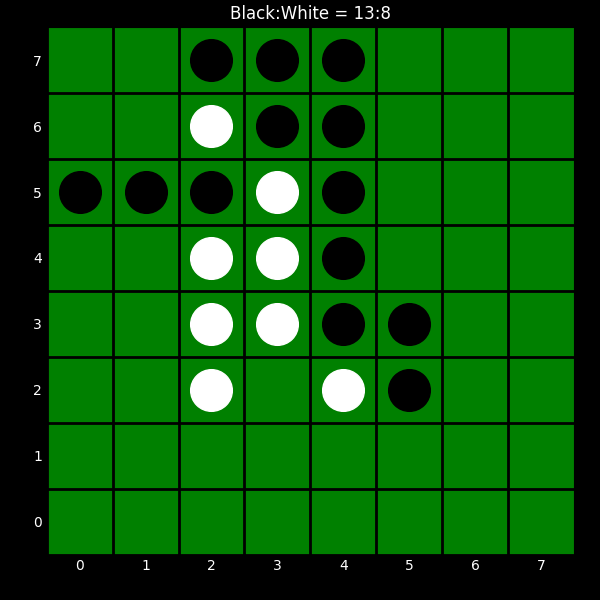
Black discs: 13
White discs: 8